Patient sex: F
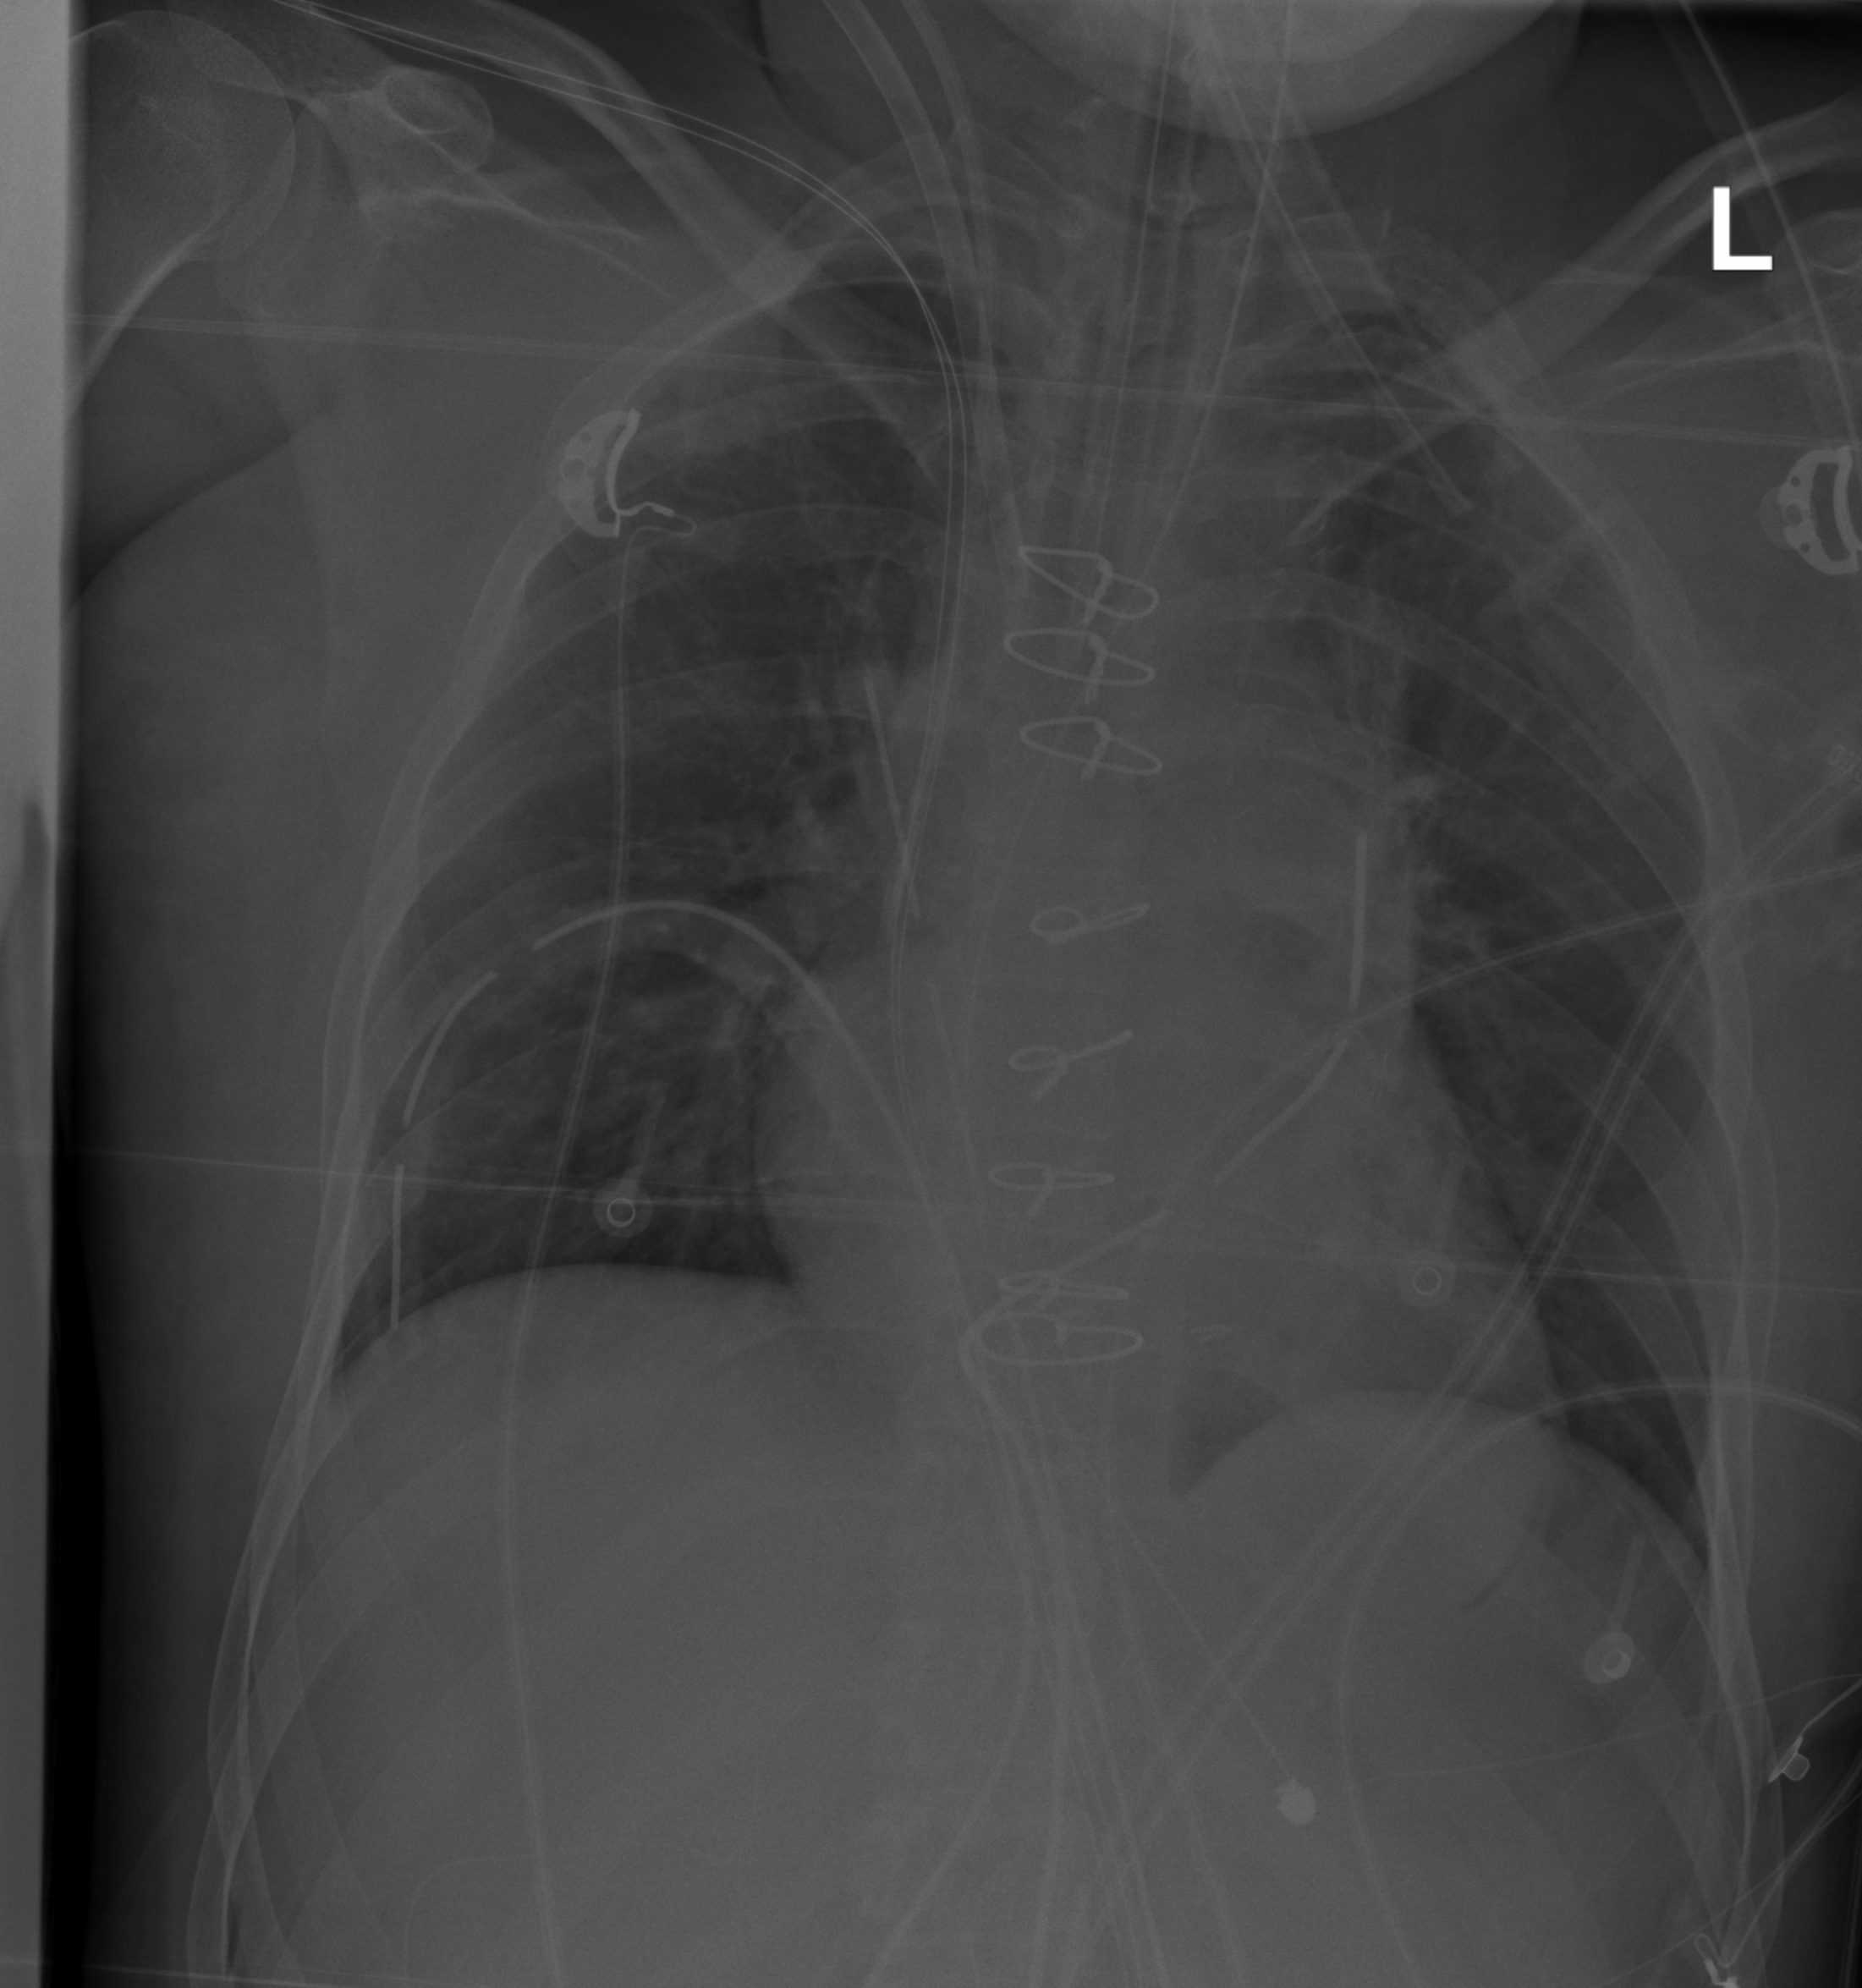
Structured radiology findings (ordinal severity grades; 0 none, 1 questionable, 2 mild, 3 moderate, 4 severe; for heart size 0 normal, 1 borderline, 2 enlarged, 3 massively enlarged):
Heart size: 0
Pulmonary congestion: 0
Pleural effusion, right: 0
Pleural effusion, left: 0
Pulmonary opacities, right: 0
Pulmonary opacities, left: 0
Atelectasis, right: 0
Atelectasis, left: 2